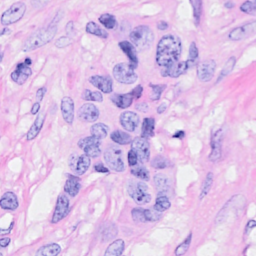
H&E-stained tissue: Breast